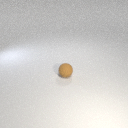
small brown rubber sphere